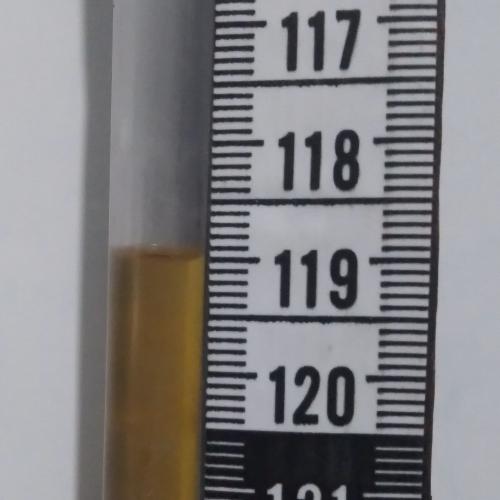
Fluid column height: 119.0 cm